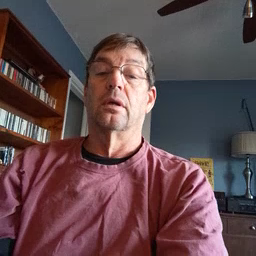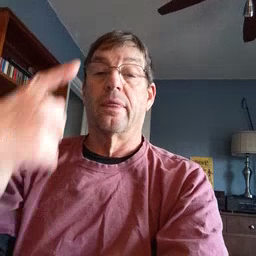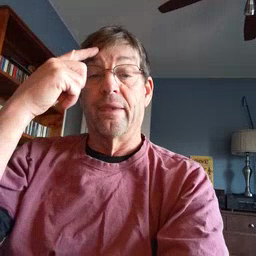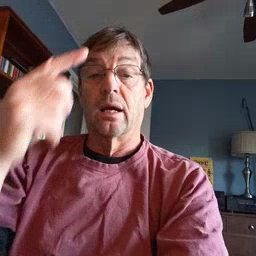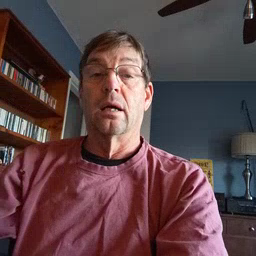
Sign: think